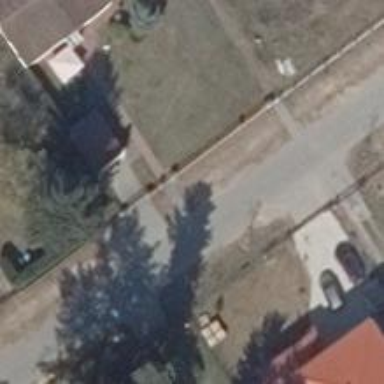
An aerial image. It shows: Footway.